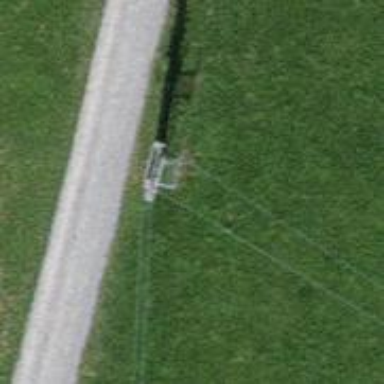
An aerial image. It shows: Distribution transformer attached to power pole.